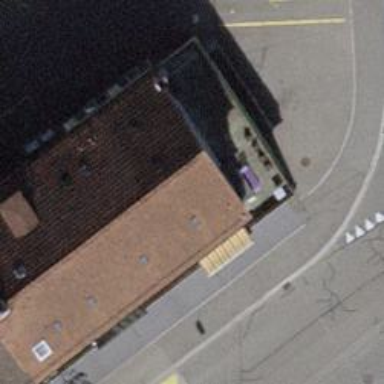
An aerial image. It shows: Bakery.